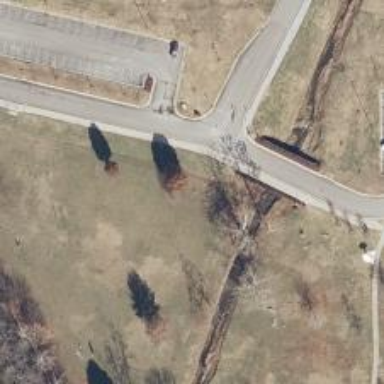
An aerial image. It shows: Disc golf hole.